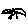
Label: bird